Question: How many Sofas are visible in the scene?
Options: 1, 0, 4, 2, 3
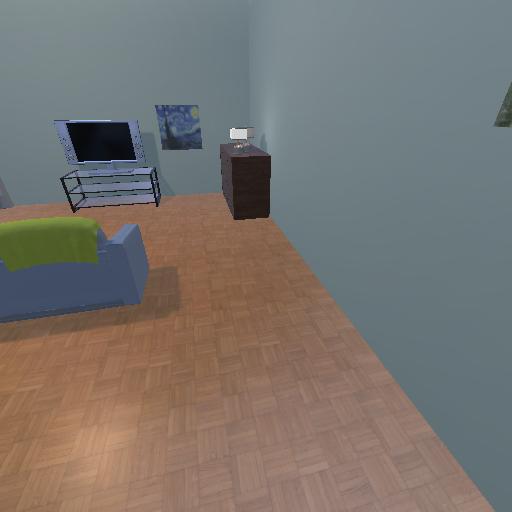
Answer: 1